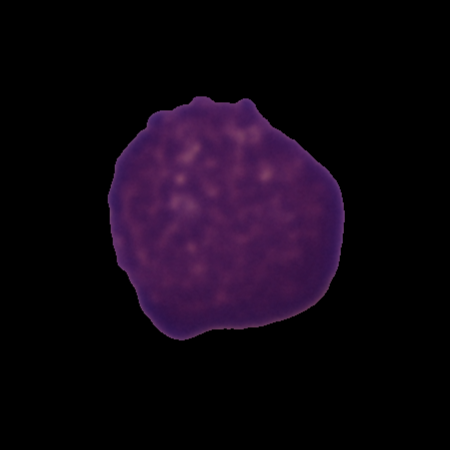
Label: cancer